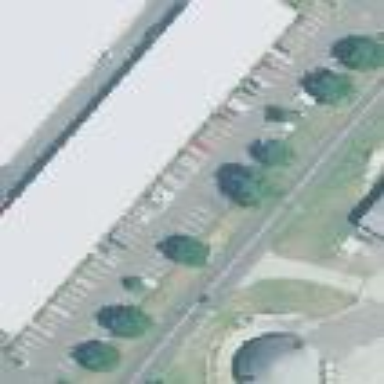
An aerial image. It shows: Parking area.